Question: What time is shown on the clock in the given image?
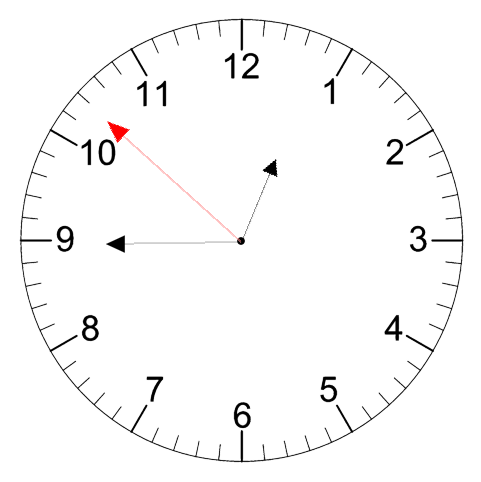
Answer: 12:44:52